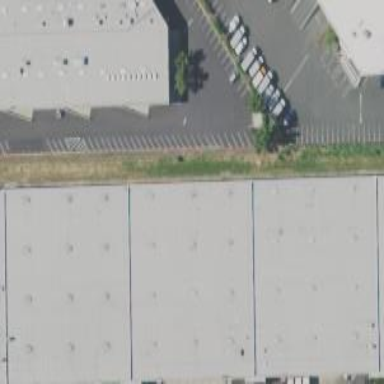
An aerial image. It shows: Commercial building.